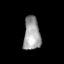
Tissue: lung
Cell type: Epithelial cells
Senescence score: 0.1743
Nuclear area (px): 547
Mean DAPI intensity: 160.351